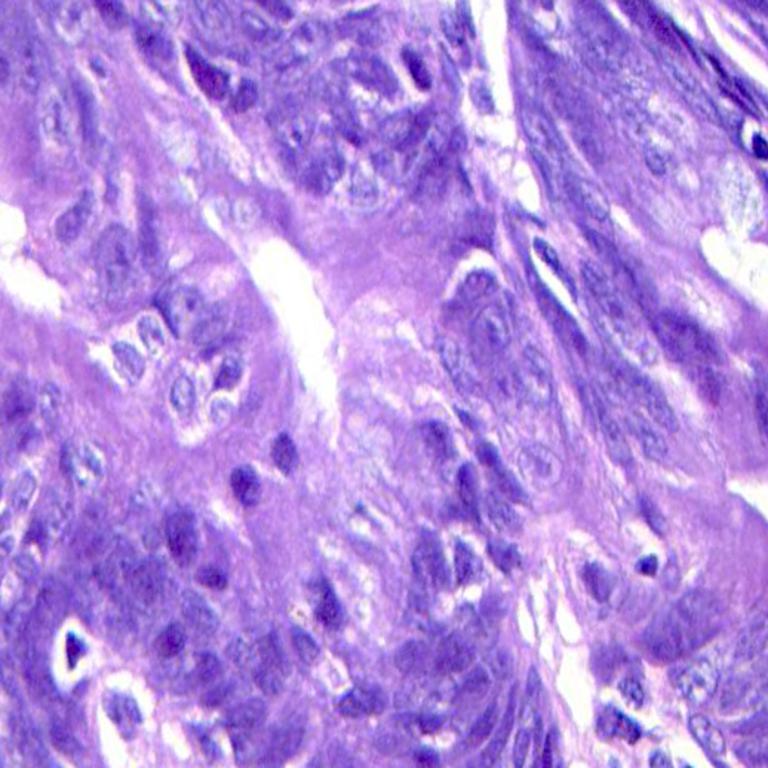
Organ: colon
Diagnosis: adenocarcinomas